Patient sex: F
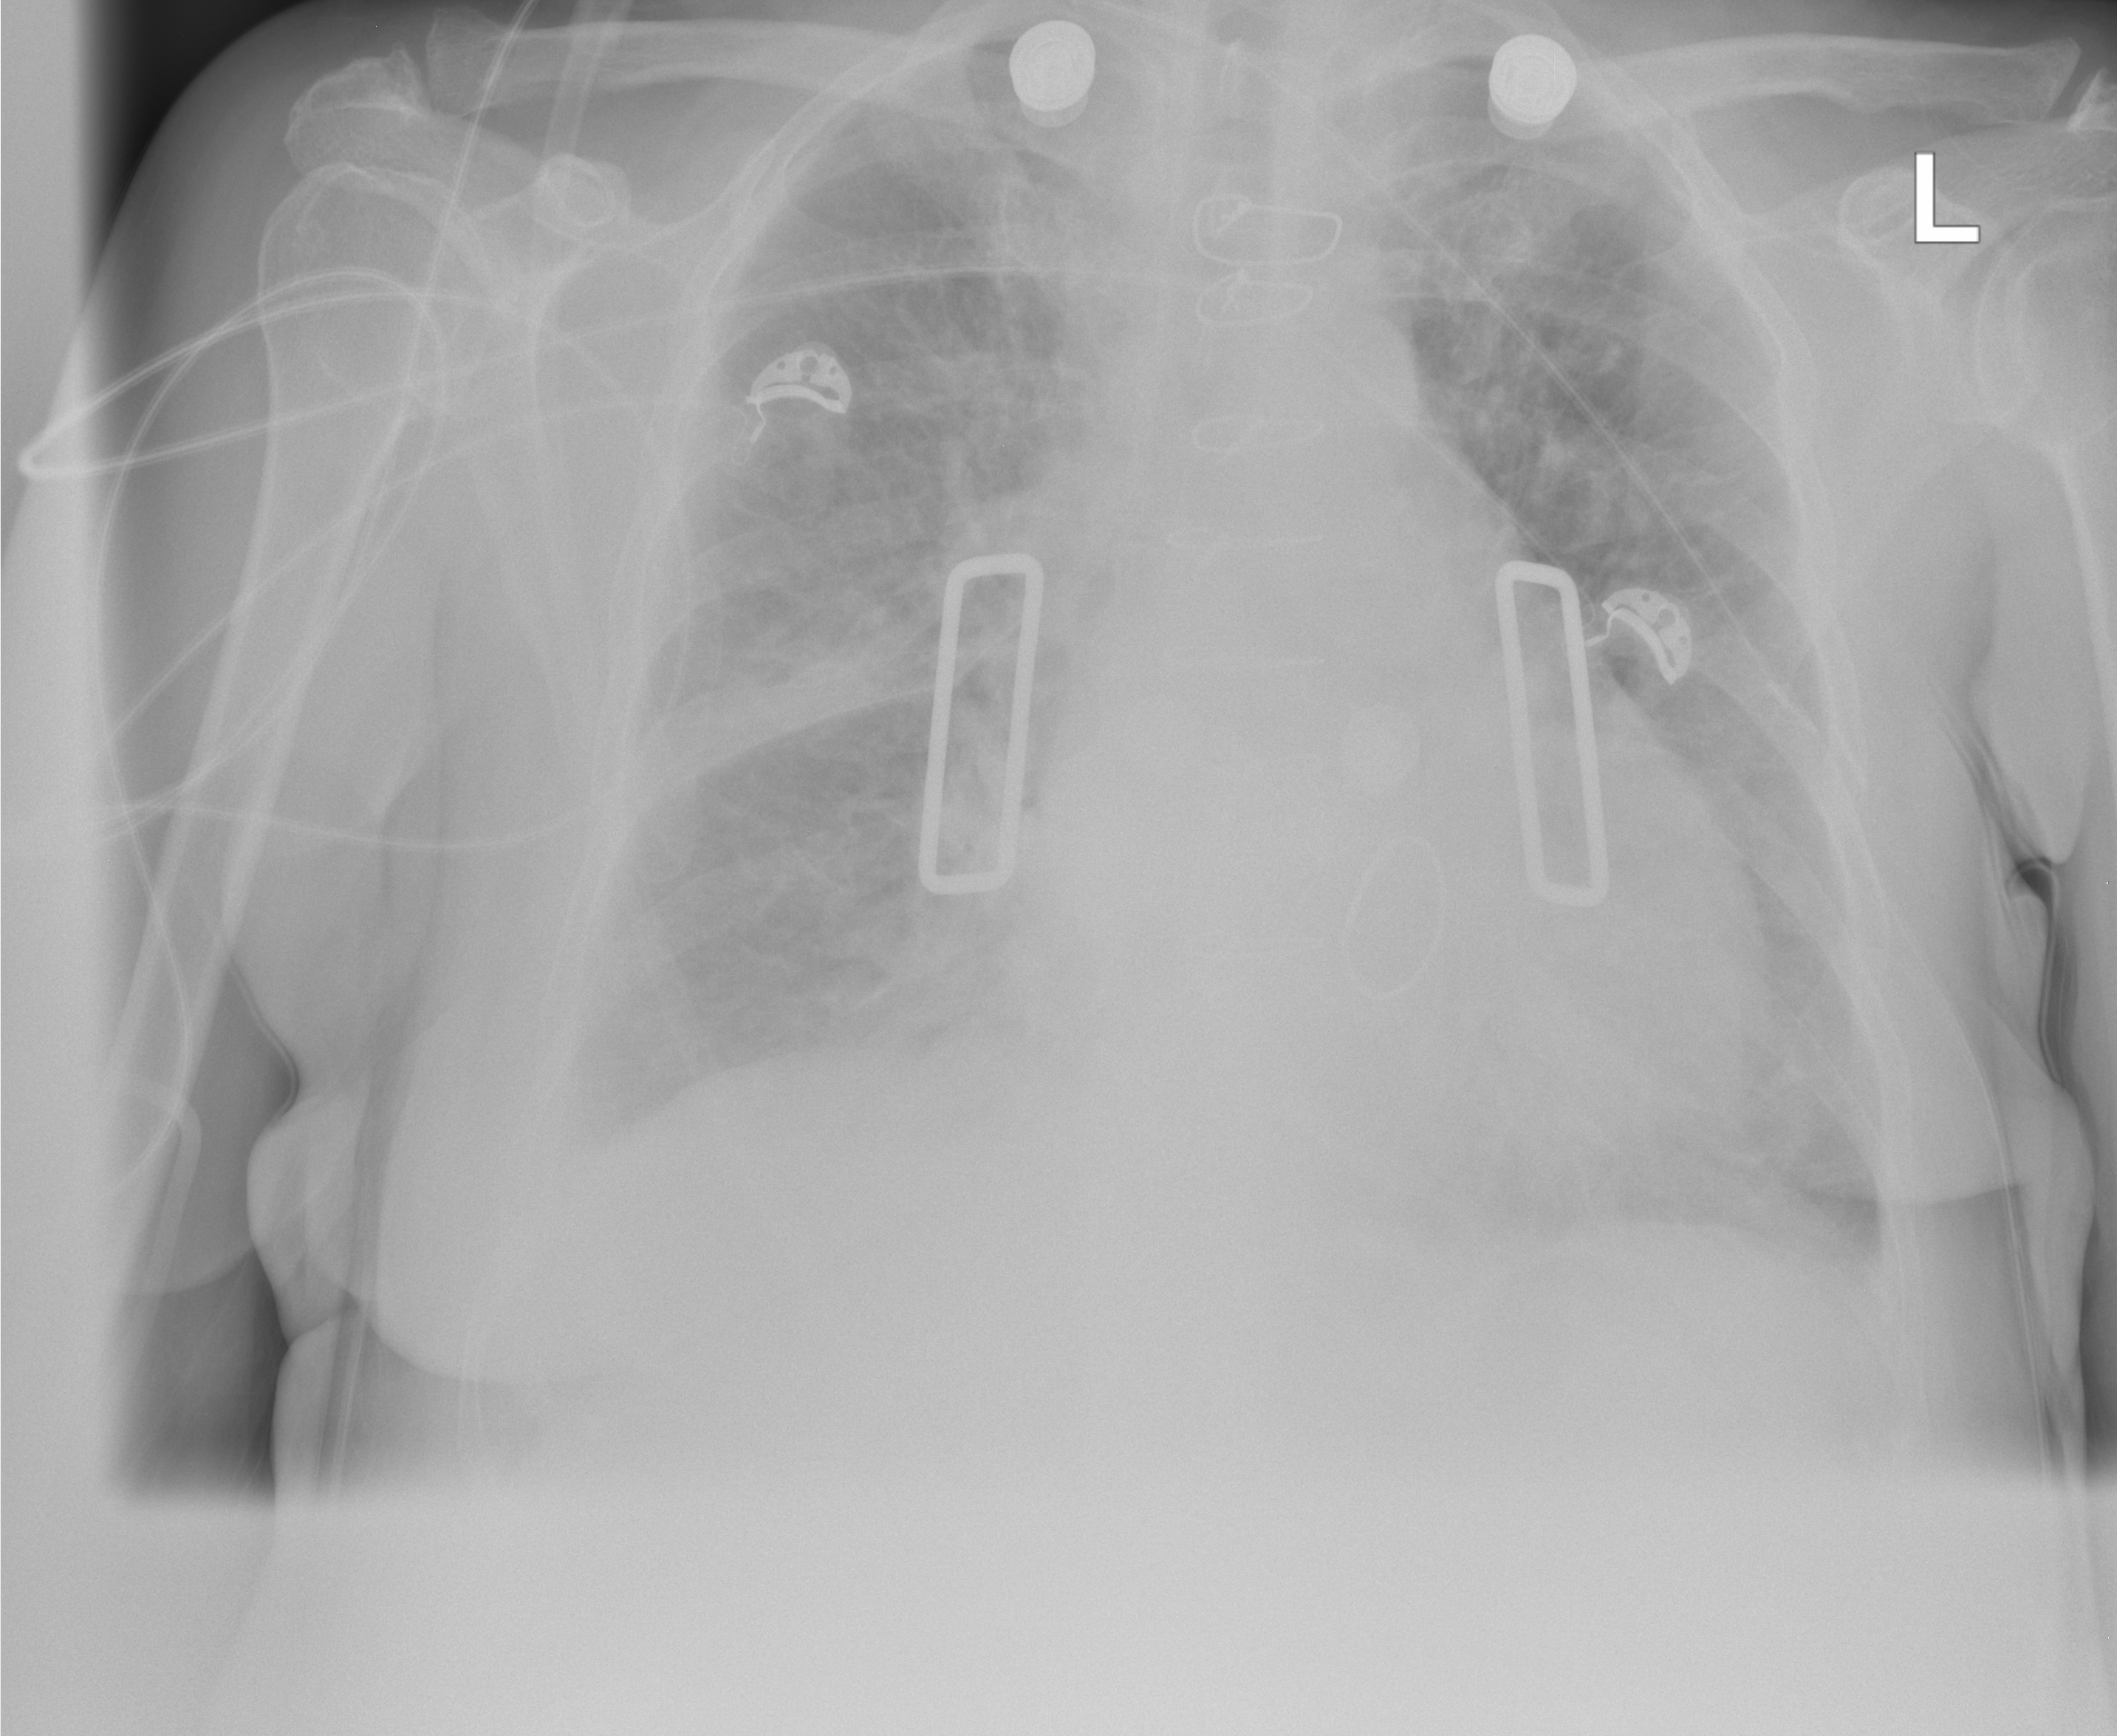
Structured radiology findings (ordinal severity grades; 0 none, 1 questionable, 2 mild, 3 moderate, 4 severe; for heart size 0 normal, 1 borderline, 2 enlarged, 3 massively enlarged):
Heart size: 2
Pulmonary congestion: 3
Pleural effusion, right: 2
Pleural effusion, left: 2
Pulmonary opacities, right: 2
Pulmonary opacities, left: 1
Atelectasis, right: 2
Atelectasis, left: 2